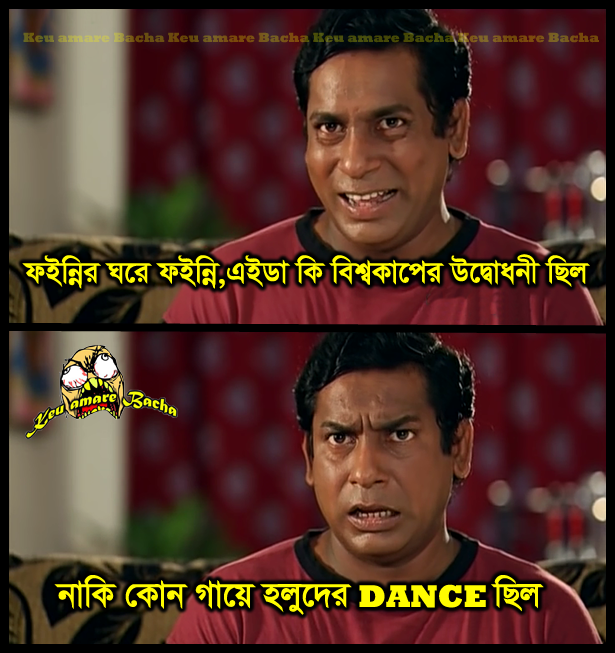
Caption: ফইন্নি ঘরের ফইন্নি, এইডা কি বিশ্বকাপের উদ্বোধনী ছিল নাকি কোন গায়ে হলুদের DANCE ছিল
Label: non-hate